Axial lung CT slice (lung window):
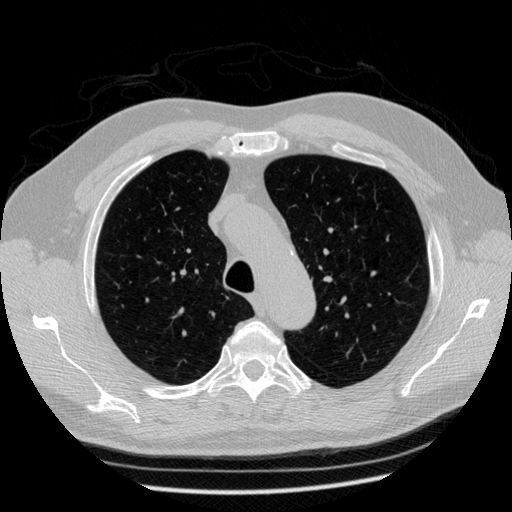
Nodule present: no